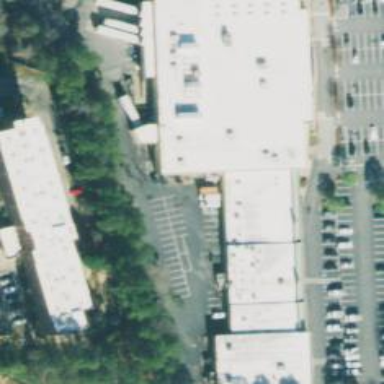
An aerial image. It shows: Retail building in mall.